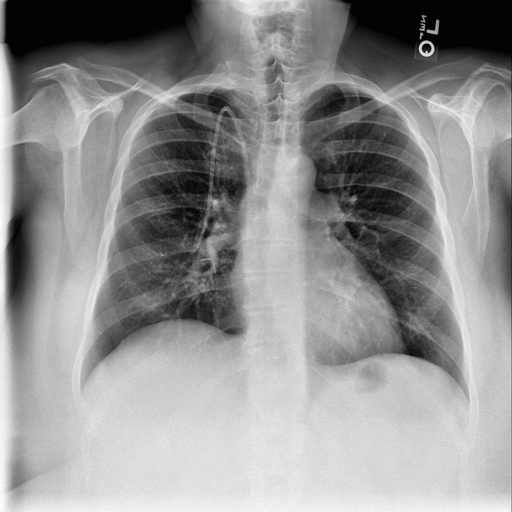
Finding: NORMAL